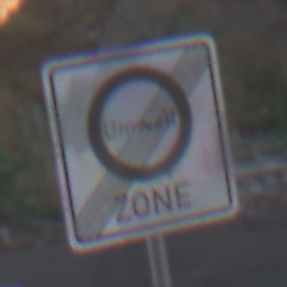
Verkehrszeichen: EndeUmweltzone
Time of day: Midday
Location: Roofed (Underpass)
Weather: Clear
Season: NotSpecified
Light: Natural